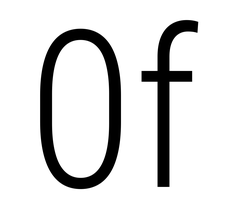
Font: Roboto_Condensed_Light